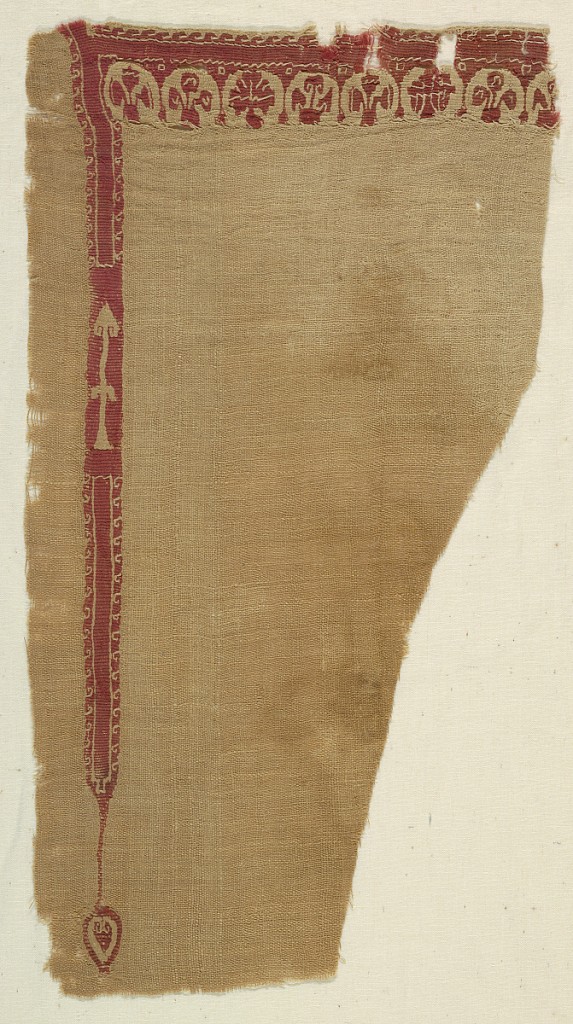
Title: Fragment
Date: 6th century
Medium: Warp; S-spun linen. Weft; S-spun linen, S-spun wool Technique: balanced plain weave with slit tapestry.
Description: Monochrome, red wool and undyed linen.  A clavus and a part of neck decoration showing a row of arches over plant motifs. The tapestry area has 2+2 warp groupings with crossing warps